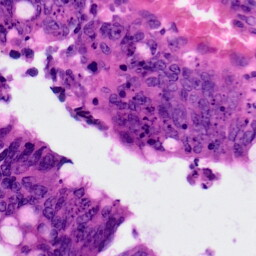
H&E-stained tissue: Colon